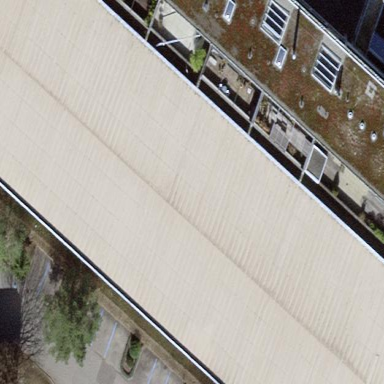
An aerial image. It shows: Commercial building with flat roof.